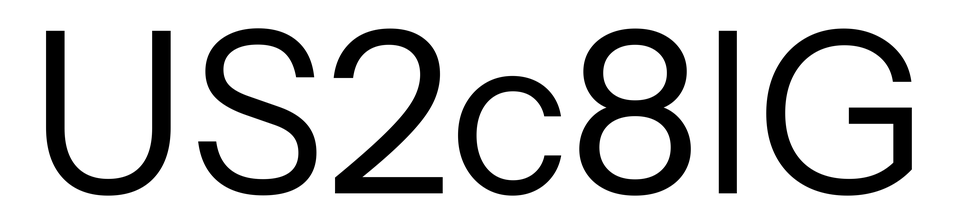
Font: InstrumentSans_Regular